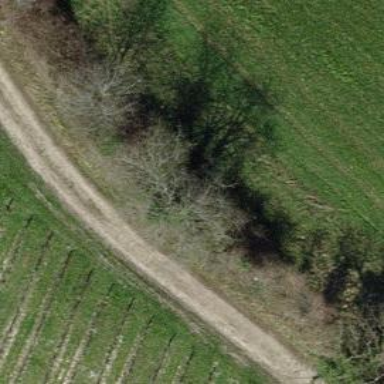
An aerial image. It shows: Row of trees in natural setting.